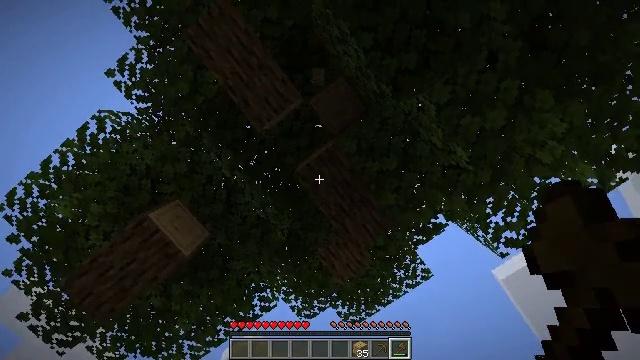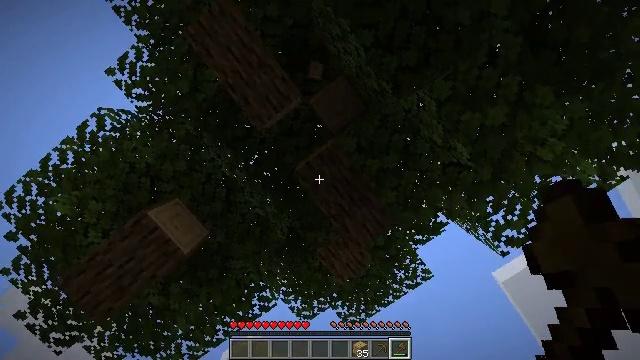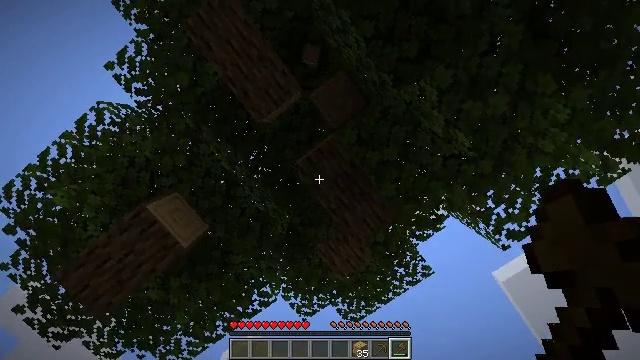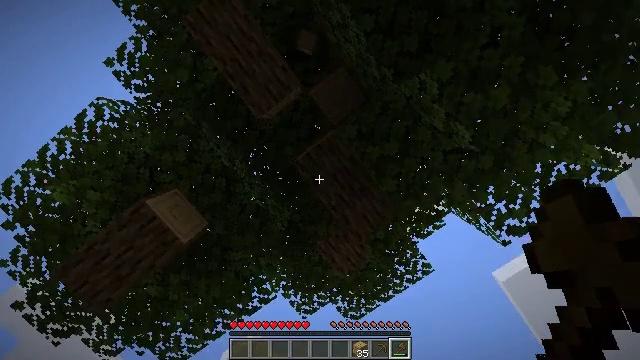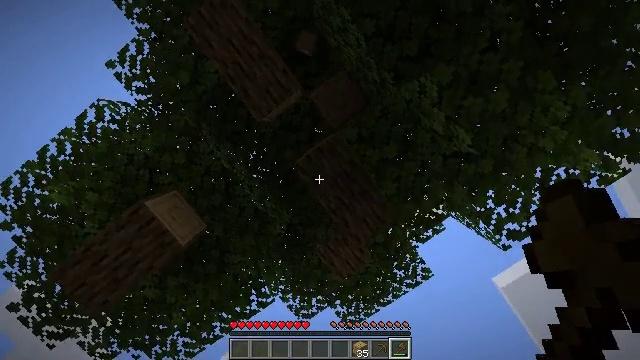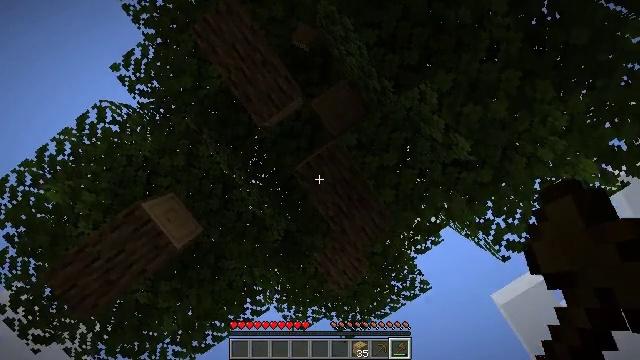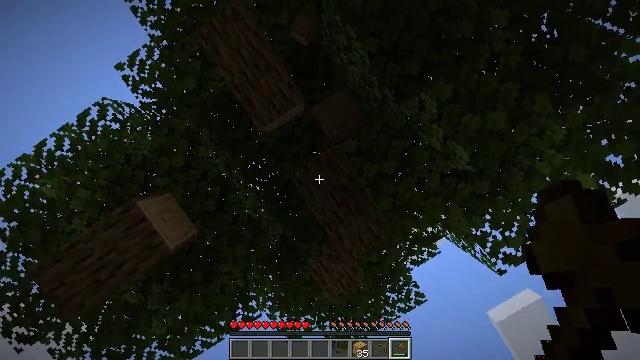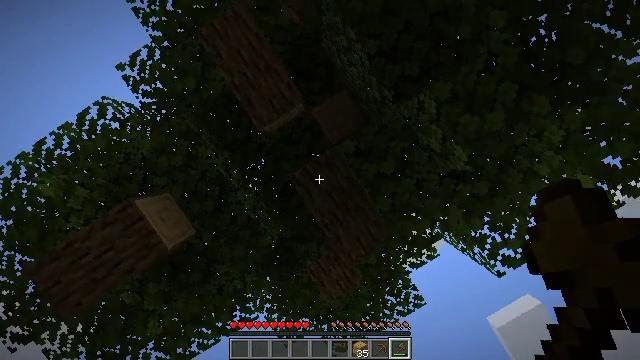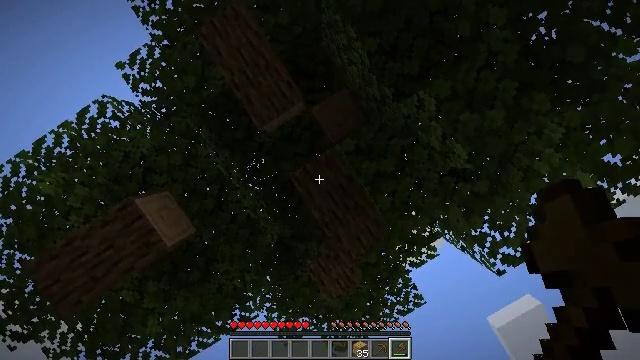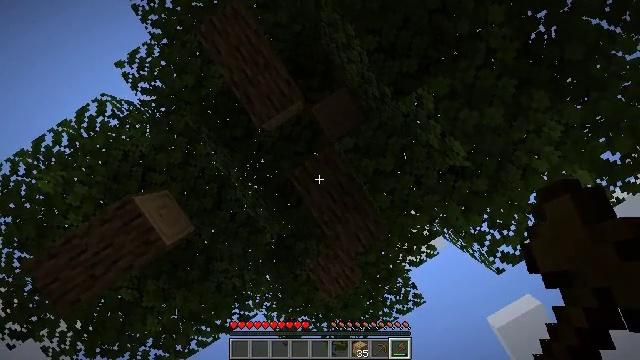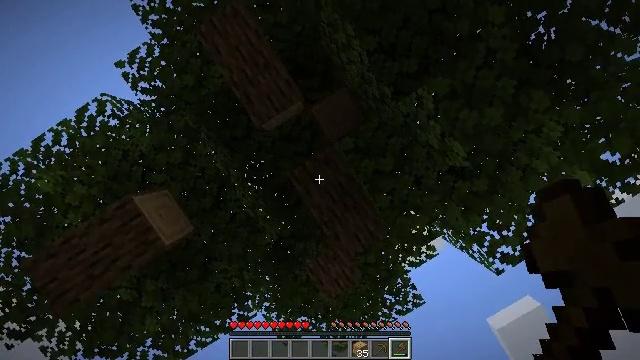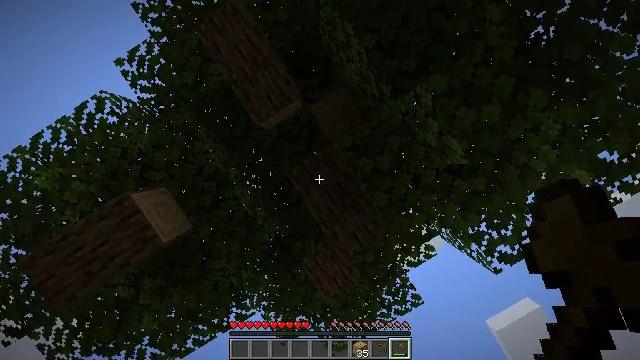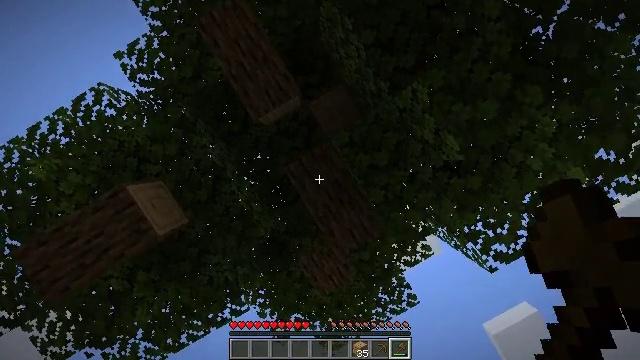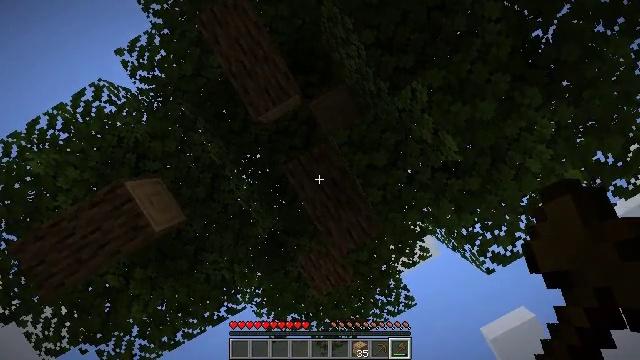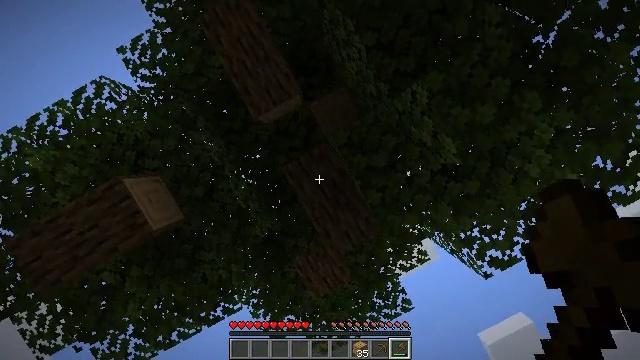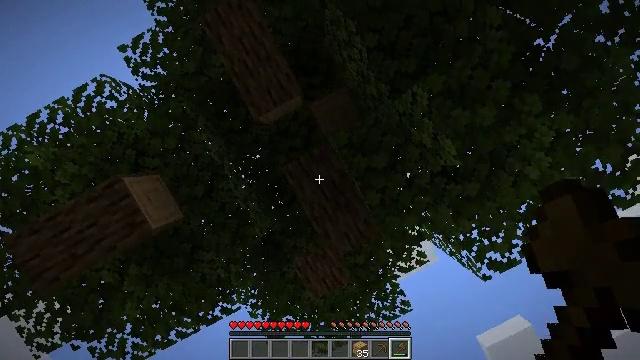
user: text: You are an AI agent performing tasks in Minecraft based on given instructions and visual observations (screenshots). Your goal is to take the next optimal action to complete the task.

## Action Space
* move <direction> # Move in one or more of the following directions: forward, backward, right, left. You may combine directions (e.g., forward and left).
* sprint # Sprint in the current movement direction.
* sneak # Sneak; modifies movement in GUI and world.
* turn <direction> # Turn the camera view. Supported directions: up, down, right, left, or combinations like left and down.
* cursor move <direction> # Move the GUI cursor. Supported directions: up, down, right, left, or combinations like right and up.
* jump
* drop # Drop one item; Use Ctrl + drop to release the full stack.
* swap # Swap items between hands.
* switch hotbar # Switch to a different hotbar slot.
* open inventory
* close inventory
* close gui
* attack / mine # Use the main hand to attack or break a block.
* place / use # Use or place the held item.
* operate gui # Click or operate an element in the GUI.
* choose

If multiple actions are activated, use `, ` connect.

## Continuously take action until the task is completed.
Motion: motion action
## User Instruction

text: Collect oak log for crafting.
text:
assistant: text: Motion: move forward, sneak, attack / mine
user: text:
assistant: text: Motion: move forward, sneak, attack / mine
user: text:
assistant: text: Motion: move forward, sneak, attack / mine
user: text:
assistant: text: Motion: move forward, sneak, attack / mine
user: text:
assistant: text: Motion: move forward, sneak, turn right and up, attack / mine
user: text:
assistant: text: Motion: move forward, sneak, turn right and up, attack / mine
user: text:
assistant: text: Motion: sneak, attack / mine
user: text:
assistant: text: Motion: sneak, attack / mine
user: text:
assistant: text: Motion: move forward, sneak, attack / mine
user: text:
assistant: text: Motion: move forward, sneak, attack / mine
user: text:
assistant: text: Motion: move forward, sneak, attack / mine
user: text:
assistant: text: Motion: move forward, sneak, turn right, attack / mine
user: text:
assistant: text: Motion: move forward, sneak, attack / mine
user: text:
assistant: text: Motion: move forward, sneak, turn right, attack / mine
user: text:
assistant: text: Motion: move forward, sneak, attack / mine
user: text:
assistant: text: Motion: move forward, sneak, attack / mine
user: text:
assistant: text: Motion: move forward, sneak, attack / mine
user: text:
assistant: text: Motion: move forward, sneak, turn right, attack / mine
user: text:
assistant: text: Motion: move forward, sneak, turn right, attack / mine
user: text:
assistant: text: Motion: attack / mine
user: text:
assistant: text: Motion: attack / mine
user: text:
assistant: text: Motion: attack / mine
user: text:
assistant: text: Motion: attack / mine
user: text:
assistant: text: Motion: attack / mine
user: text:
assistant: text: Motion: attack / mine
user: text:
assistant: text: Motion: attack / mine
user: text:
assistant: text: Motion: attack / mine
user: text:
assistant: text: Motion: attack / mine
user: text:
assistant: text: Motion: attack / mine
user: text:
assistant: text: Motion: attack / mine